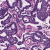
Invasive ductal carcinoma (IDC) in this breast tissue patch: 1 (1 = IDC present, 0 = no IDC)